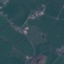
Land use / land cover class: Pasture